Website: apple
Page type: payment
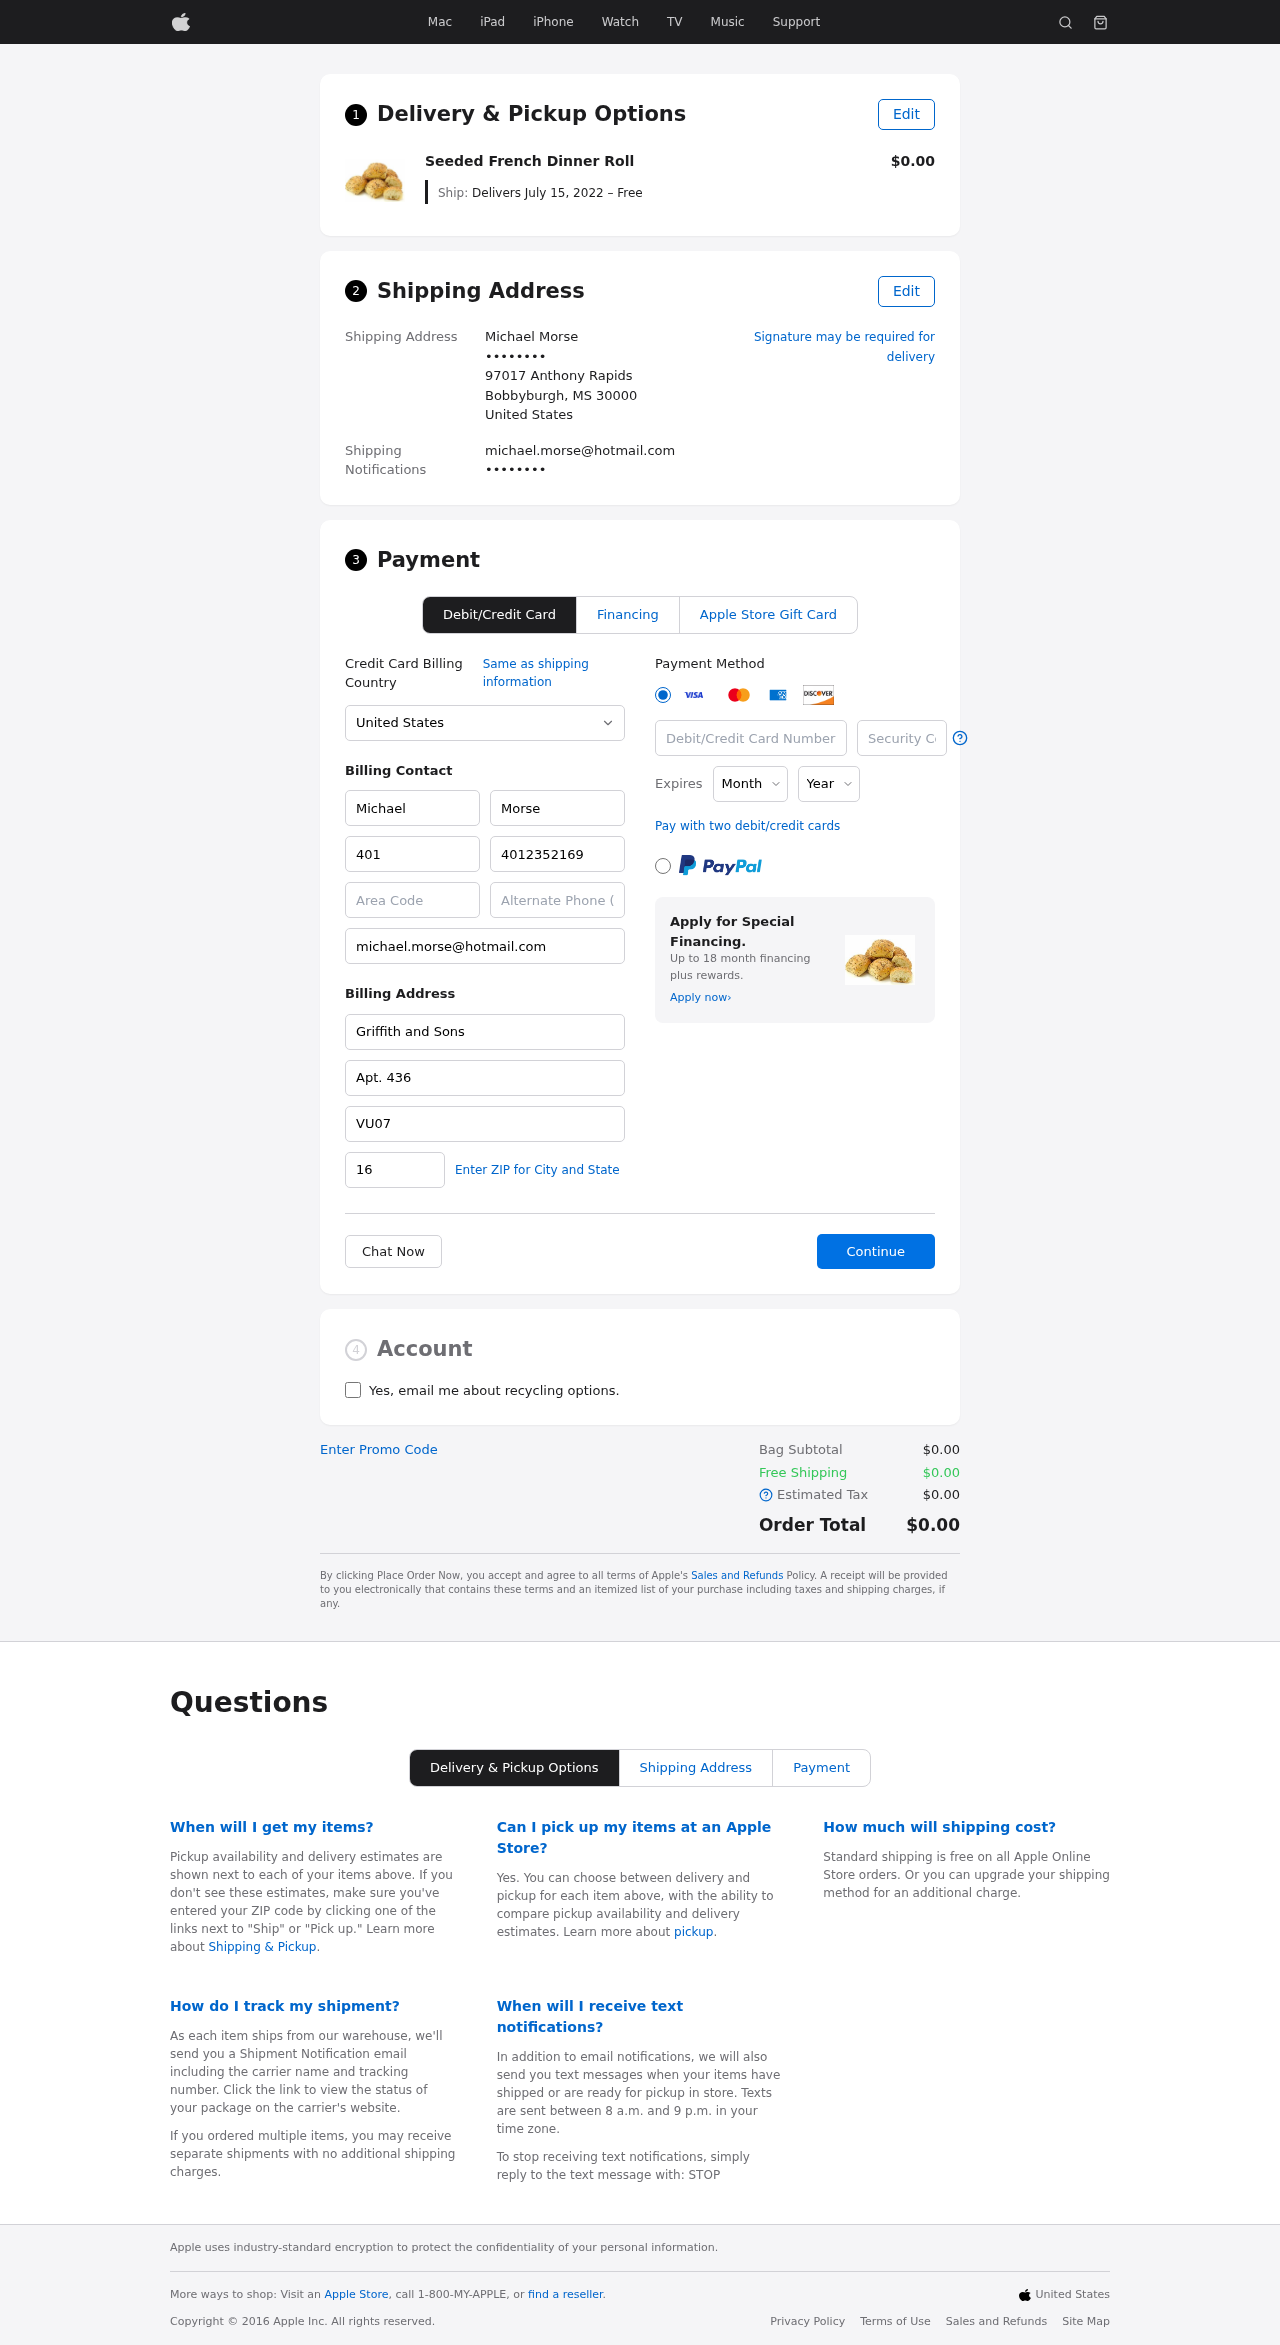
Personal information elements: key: PII_CARD_CVV
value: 2368
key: PII_CARD_EXPIRY_MONTH
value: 09
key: PII_CARD_EXPIRY_YEAR
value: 30
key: PII_CARD_NUMBER
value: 3787 8509 7787 915
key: PII_CITY_STATE_ZIP
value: Bobbyburgh, MS 30000
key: PII_COMPANY
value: Griffith and Sons
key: PII_COUNTRY
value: United States
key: PII_EMAIL
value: michael.morse@hotmail.com
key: PII_EMAIL2
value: michael.morse@hotmail.com
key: PII_FIRSTNAME
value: Michael
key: PII_FULLNAME
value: Michael Morse
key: PII_LASTNAME
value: Morse
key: PII_PHONE3
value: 4012352169
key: PII_PHONE_AREA
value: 401
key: PII_POSTCODE2
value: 16684
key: PII_SECURITY_CODE
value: VU07
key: PII_STREET
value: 97017 Anthony Rapids
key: PII_STREET2
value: Apt. 436
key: PII_PHONE
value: ••••••••
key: PII_PHONE2
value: ••••••••
Product elements: key: PRODUCT1_NAME
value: Seeded French Dinner Roll
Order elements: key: ORDER_DELIVERY_DATE
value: Delivers July 15, 2022 – Free
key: ORDER_SUBTOTAL
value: $0.00
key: ORDER_SHIPPING_COST
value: $0.00
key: ORDER_TAX
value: $0.00
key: ORDER_TOTAL
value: $0.00